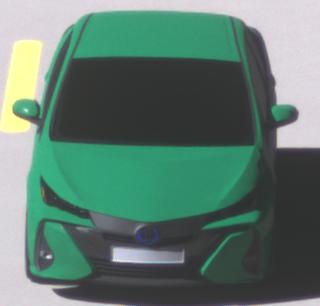
Make: Toyota
Model: Prius 1.8 Plug-In Hybrid
Detailed model: Prius (XW5) Plug-In
Model produced from: 2019/07
Model produced until: 2020/07
Doors: 5
Color: green
Road condition: dry road
Daytime: midday
Contrast: high contrast